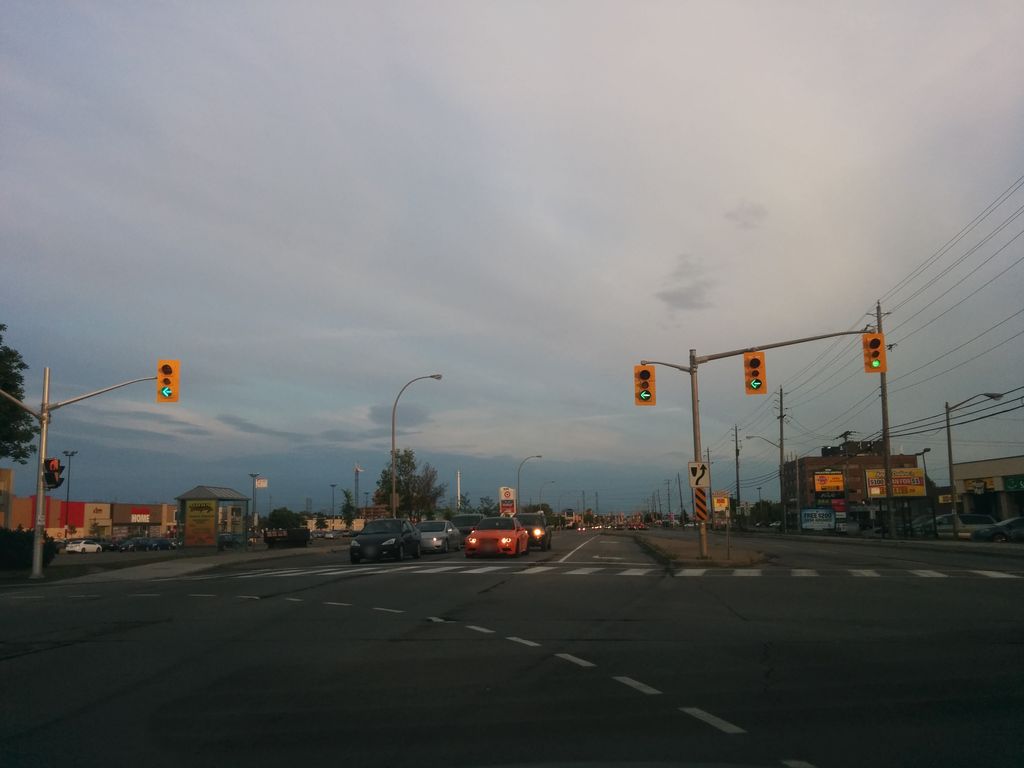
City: ottawa-gatineau